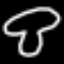
Label: mushroom